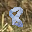
Label: 8